Question: Right now I have a standard UITableView that is empty by default and the user can add cells to it.
I noticed this app starts with no cells and is empty (like you cant see lines) but my standard view always has the lines like standard table view.
I thought it may be a grouped table style but the edges are not curved like the grouped style is.
Does anyone have any ideas?

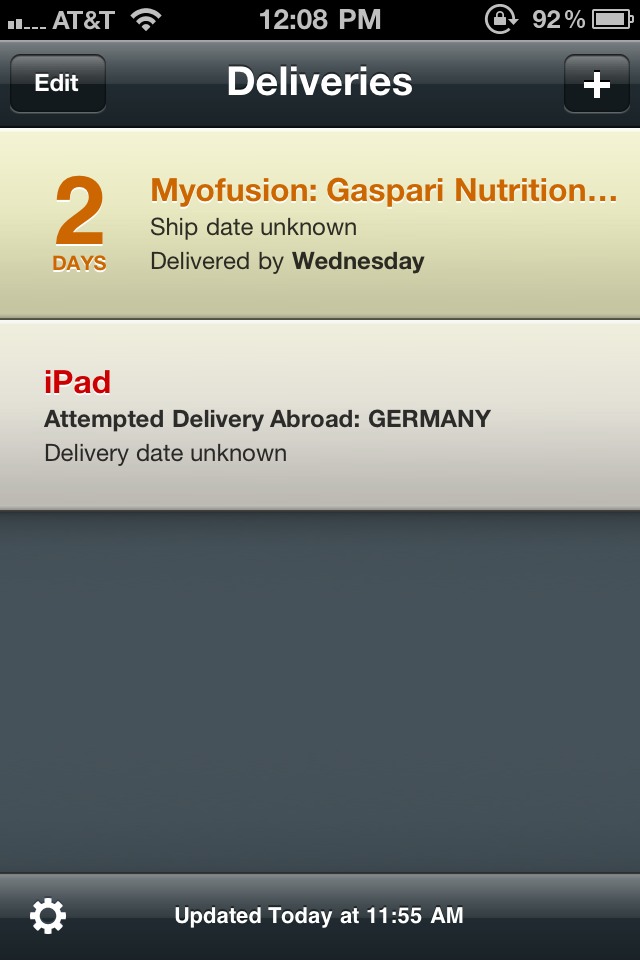
Answer: You can hide the separator lines by setting their color to the same color as your background, e.g.
'''
tableView.separatorColor = [myApp theColorOfMyBackground]; // A UIColor object
'''
Make sense?
The cells in your picture are likely custom cells, but you didn't really ask about that. :-)
EDIT: As noted in another answer 'seperatorStyle' can be used to simply "turn off" the lines. That's a better way to do it.